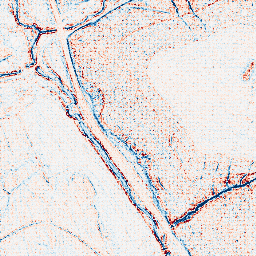
Category: edge_preserving
Decomposition family: anisotropic_diffusion
Decomposition parameters: iterations: 5
kappa: 100
gamma: 0.05
Upsampling method: sinc_hamming
Upsampling parameters: scale: 4
kernel_size: 4
Upsampling scale: 4